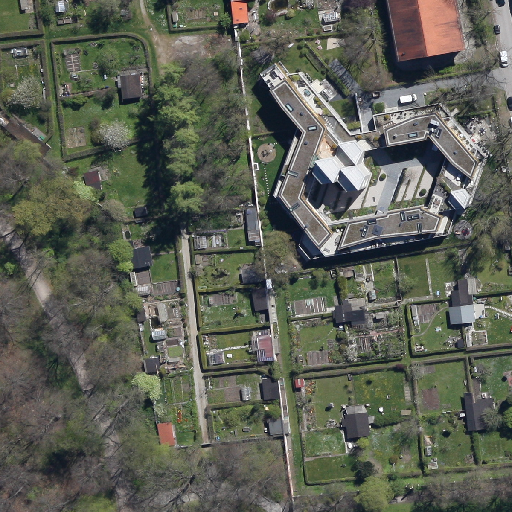
Referring expression: light-duty vehicle in the parking area